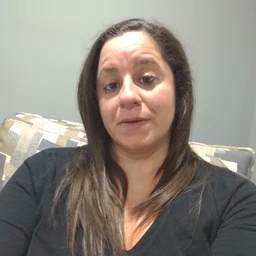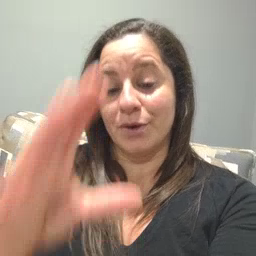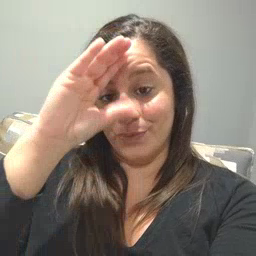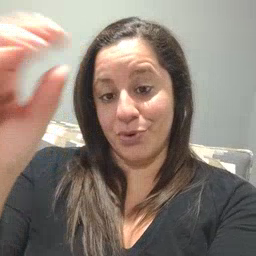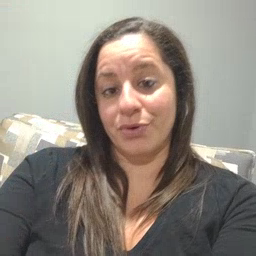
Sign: boy